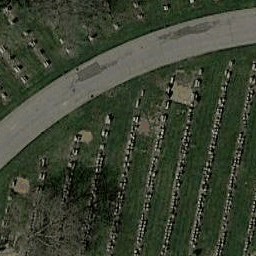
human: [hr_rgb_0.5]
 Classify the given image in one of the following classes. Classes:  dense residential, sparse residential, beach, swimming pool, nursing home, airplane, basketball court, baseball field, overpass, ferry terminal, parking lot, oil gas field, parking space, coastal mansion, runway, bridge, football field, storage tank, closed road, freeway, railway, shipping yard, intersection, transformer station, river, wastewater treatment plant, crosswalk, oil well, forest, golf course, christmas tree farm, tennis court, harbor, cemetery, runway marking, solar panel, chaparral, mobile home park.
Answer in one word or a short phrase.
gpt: cemetery